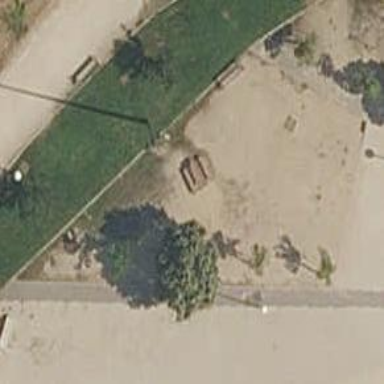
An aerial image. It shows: Picnic table located in leisure land area.